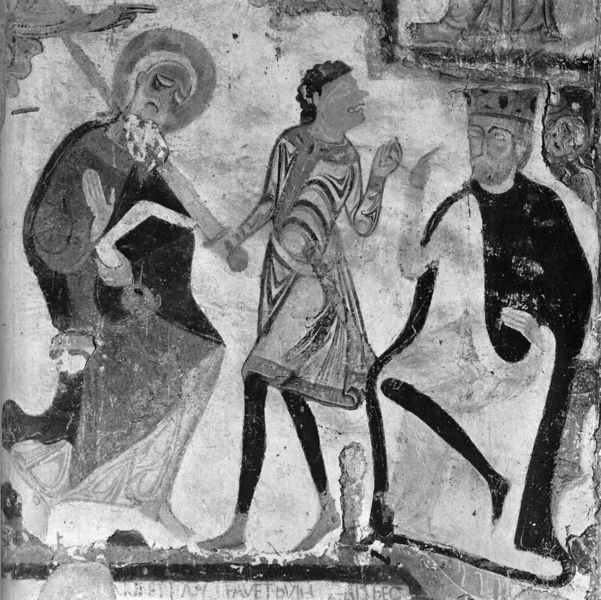
Titel: Saint-Jacques-des-Guérets, Dorfkirche
Standort: Saint-Jacques-des-Guérets, Dorfkirche (EU - F)
Schlagwörter: mann, weiß, männer, bart, mantel, krone, schrift, könig, buch, schwert, heiligenschein, jesus, mittelalter, heiliger, fresko, evangelist, märthyrer, köpfen enthaupten